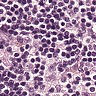
Metastatic tissue present: no